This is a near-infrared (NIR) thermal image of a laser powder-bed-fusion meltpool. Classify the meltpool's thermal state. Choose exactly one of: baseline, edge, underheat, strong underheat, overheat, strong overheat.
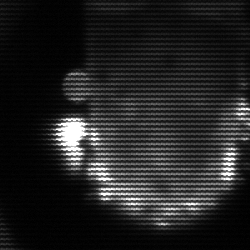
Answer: baseline